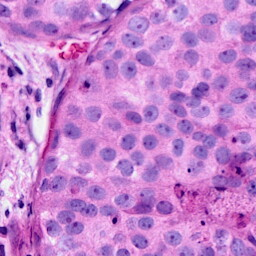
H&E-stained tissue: Breast